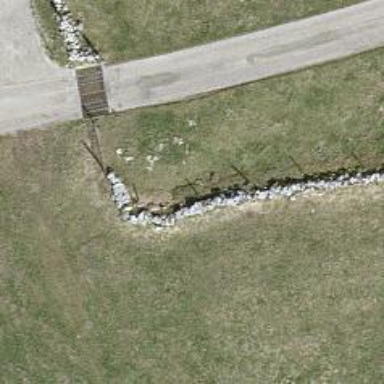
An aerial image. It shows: Dry stone wall barrier.